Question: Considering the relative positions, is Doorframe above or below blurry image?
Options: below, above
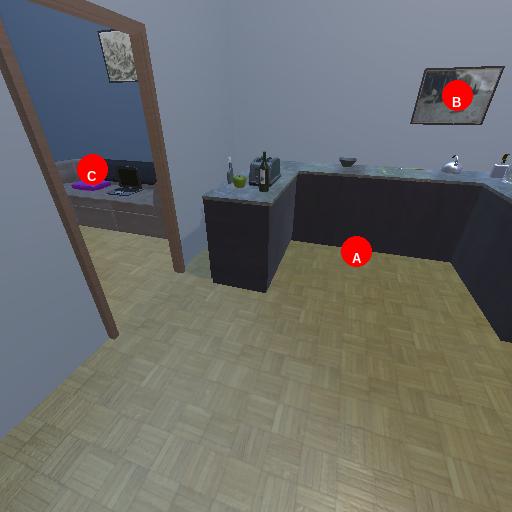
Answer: below